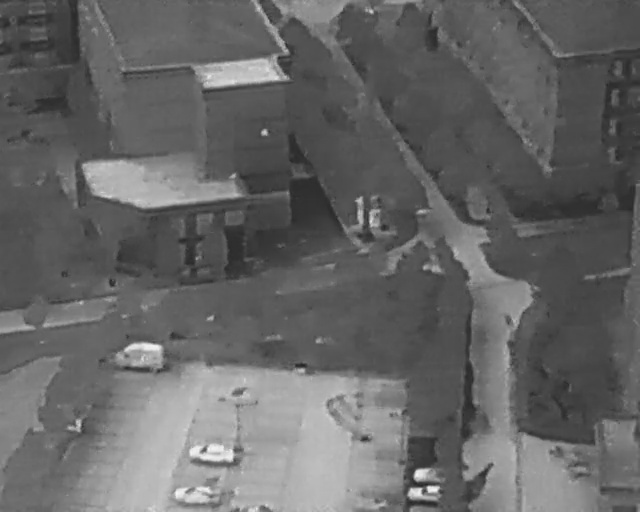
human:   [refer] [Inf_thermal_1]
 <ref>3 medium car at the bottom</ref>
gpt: <box>[[31, 83, 34, 92, 7], [28, 92, 32, 101, 2], [65, 92, 68, 100, 2]]</box>